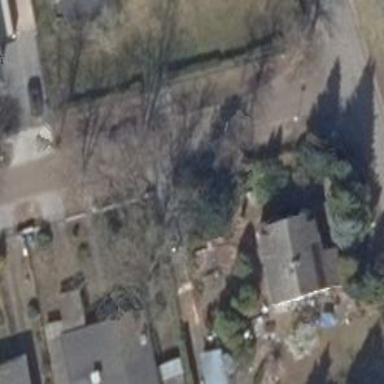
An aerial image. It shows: Driveway.